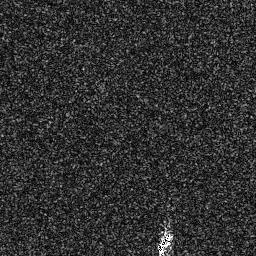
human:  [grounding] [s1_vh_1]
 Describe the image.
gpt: In the satellite image, there is  <ref>1 medium ship </ref> <box>[[60, 89, 68, 98, 0]]</box> located at bottom.